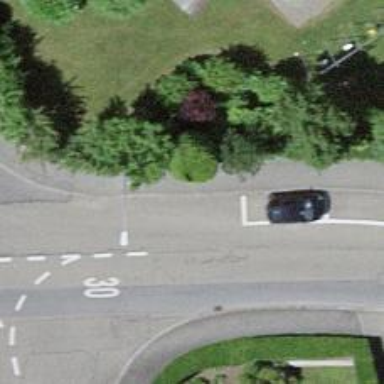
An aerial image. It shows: Kerb barrier.